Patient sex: M
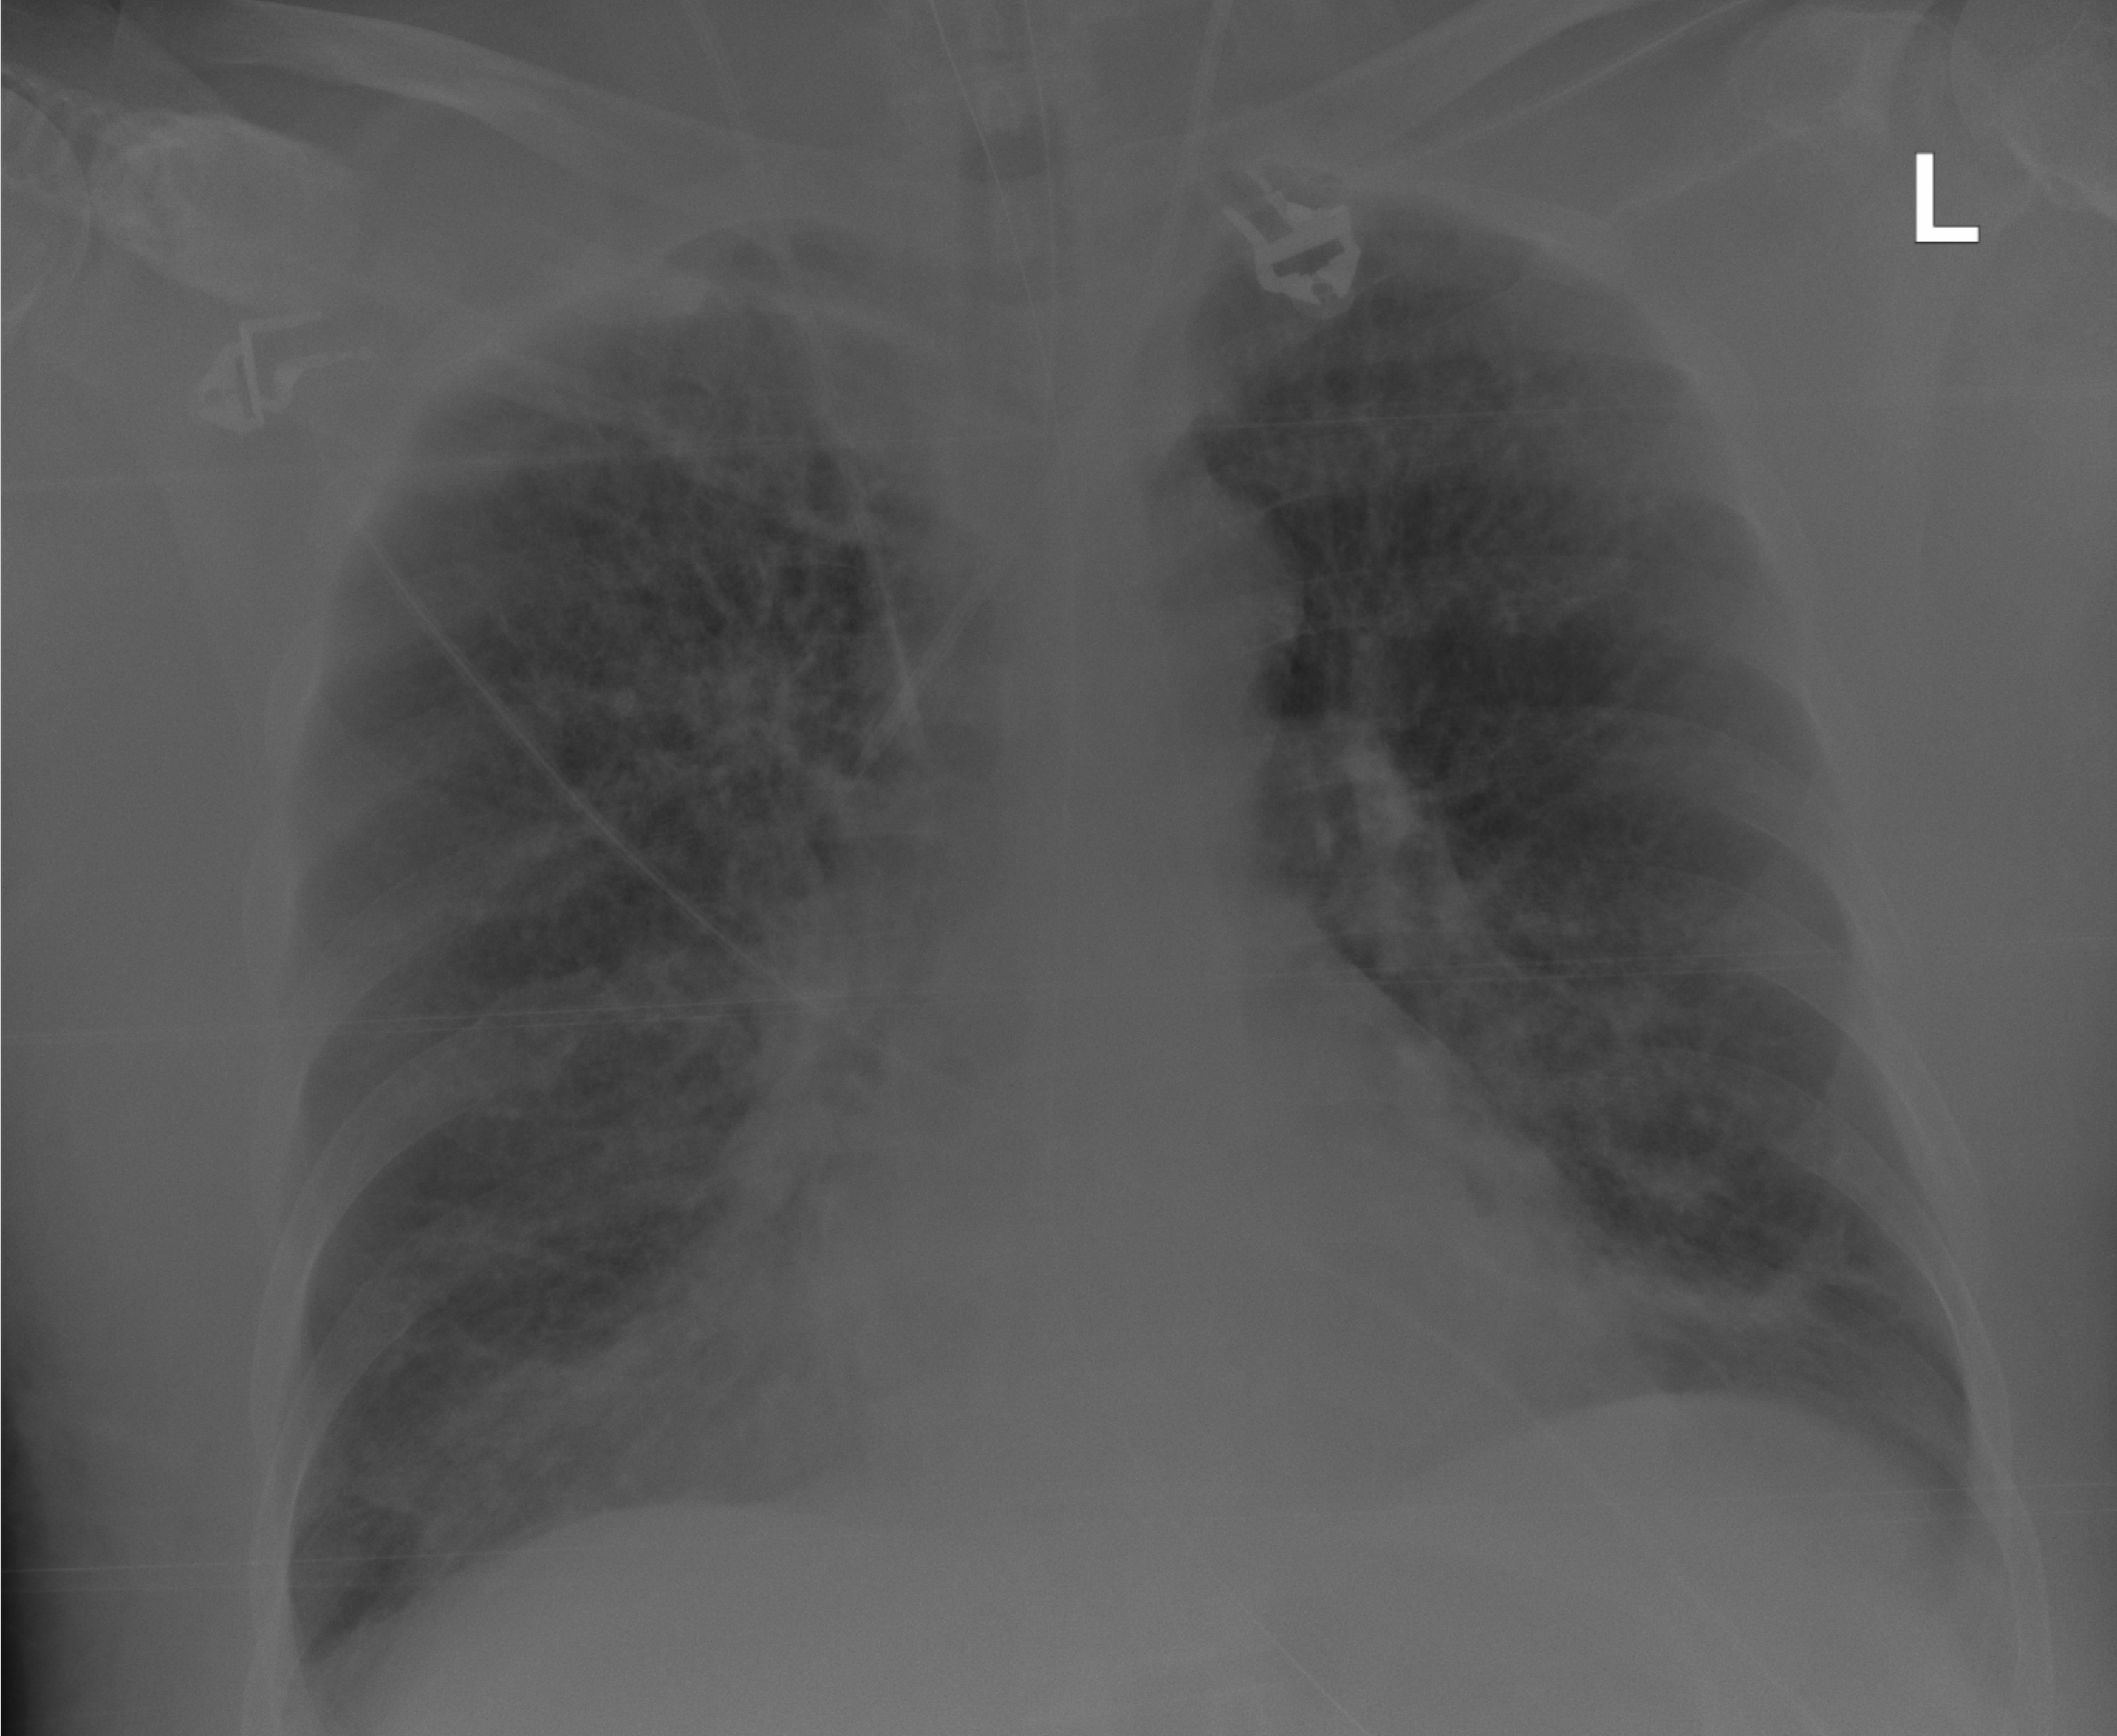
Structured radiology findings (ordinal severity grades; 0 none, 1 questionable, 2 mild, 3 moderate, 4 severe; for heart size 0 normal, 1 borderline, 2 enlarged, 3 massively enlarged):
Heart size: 0
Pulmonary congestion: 0
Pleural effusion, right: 0
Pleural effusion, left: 0
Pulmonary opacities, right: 2
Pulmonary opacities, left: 0
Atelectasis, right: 0
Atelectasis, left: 0